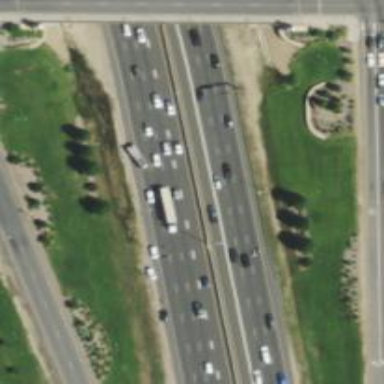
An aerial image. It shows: Toll lane on asphalt motorway.